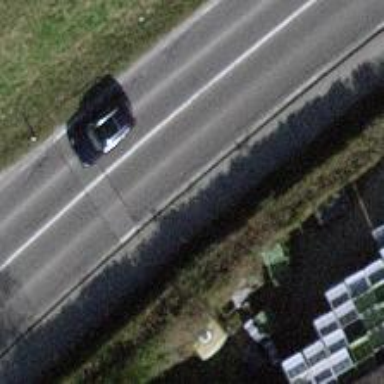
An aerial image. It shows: Secondary road with asphalt surface.